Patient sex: M
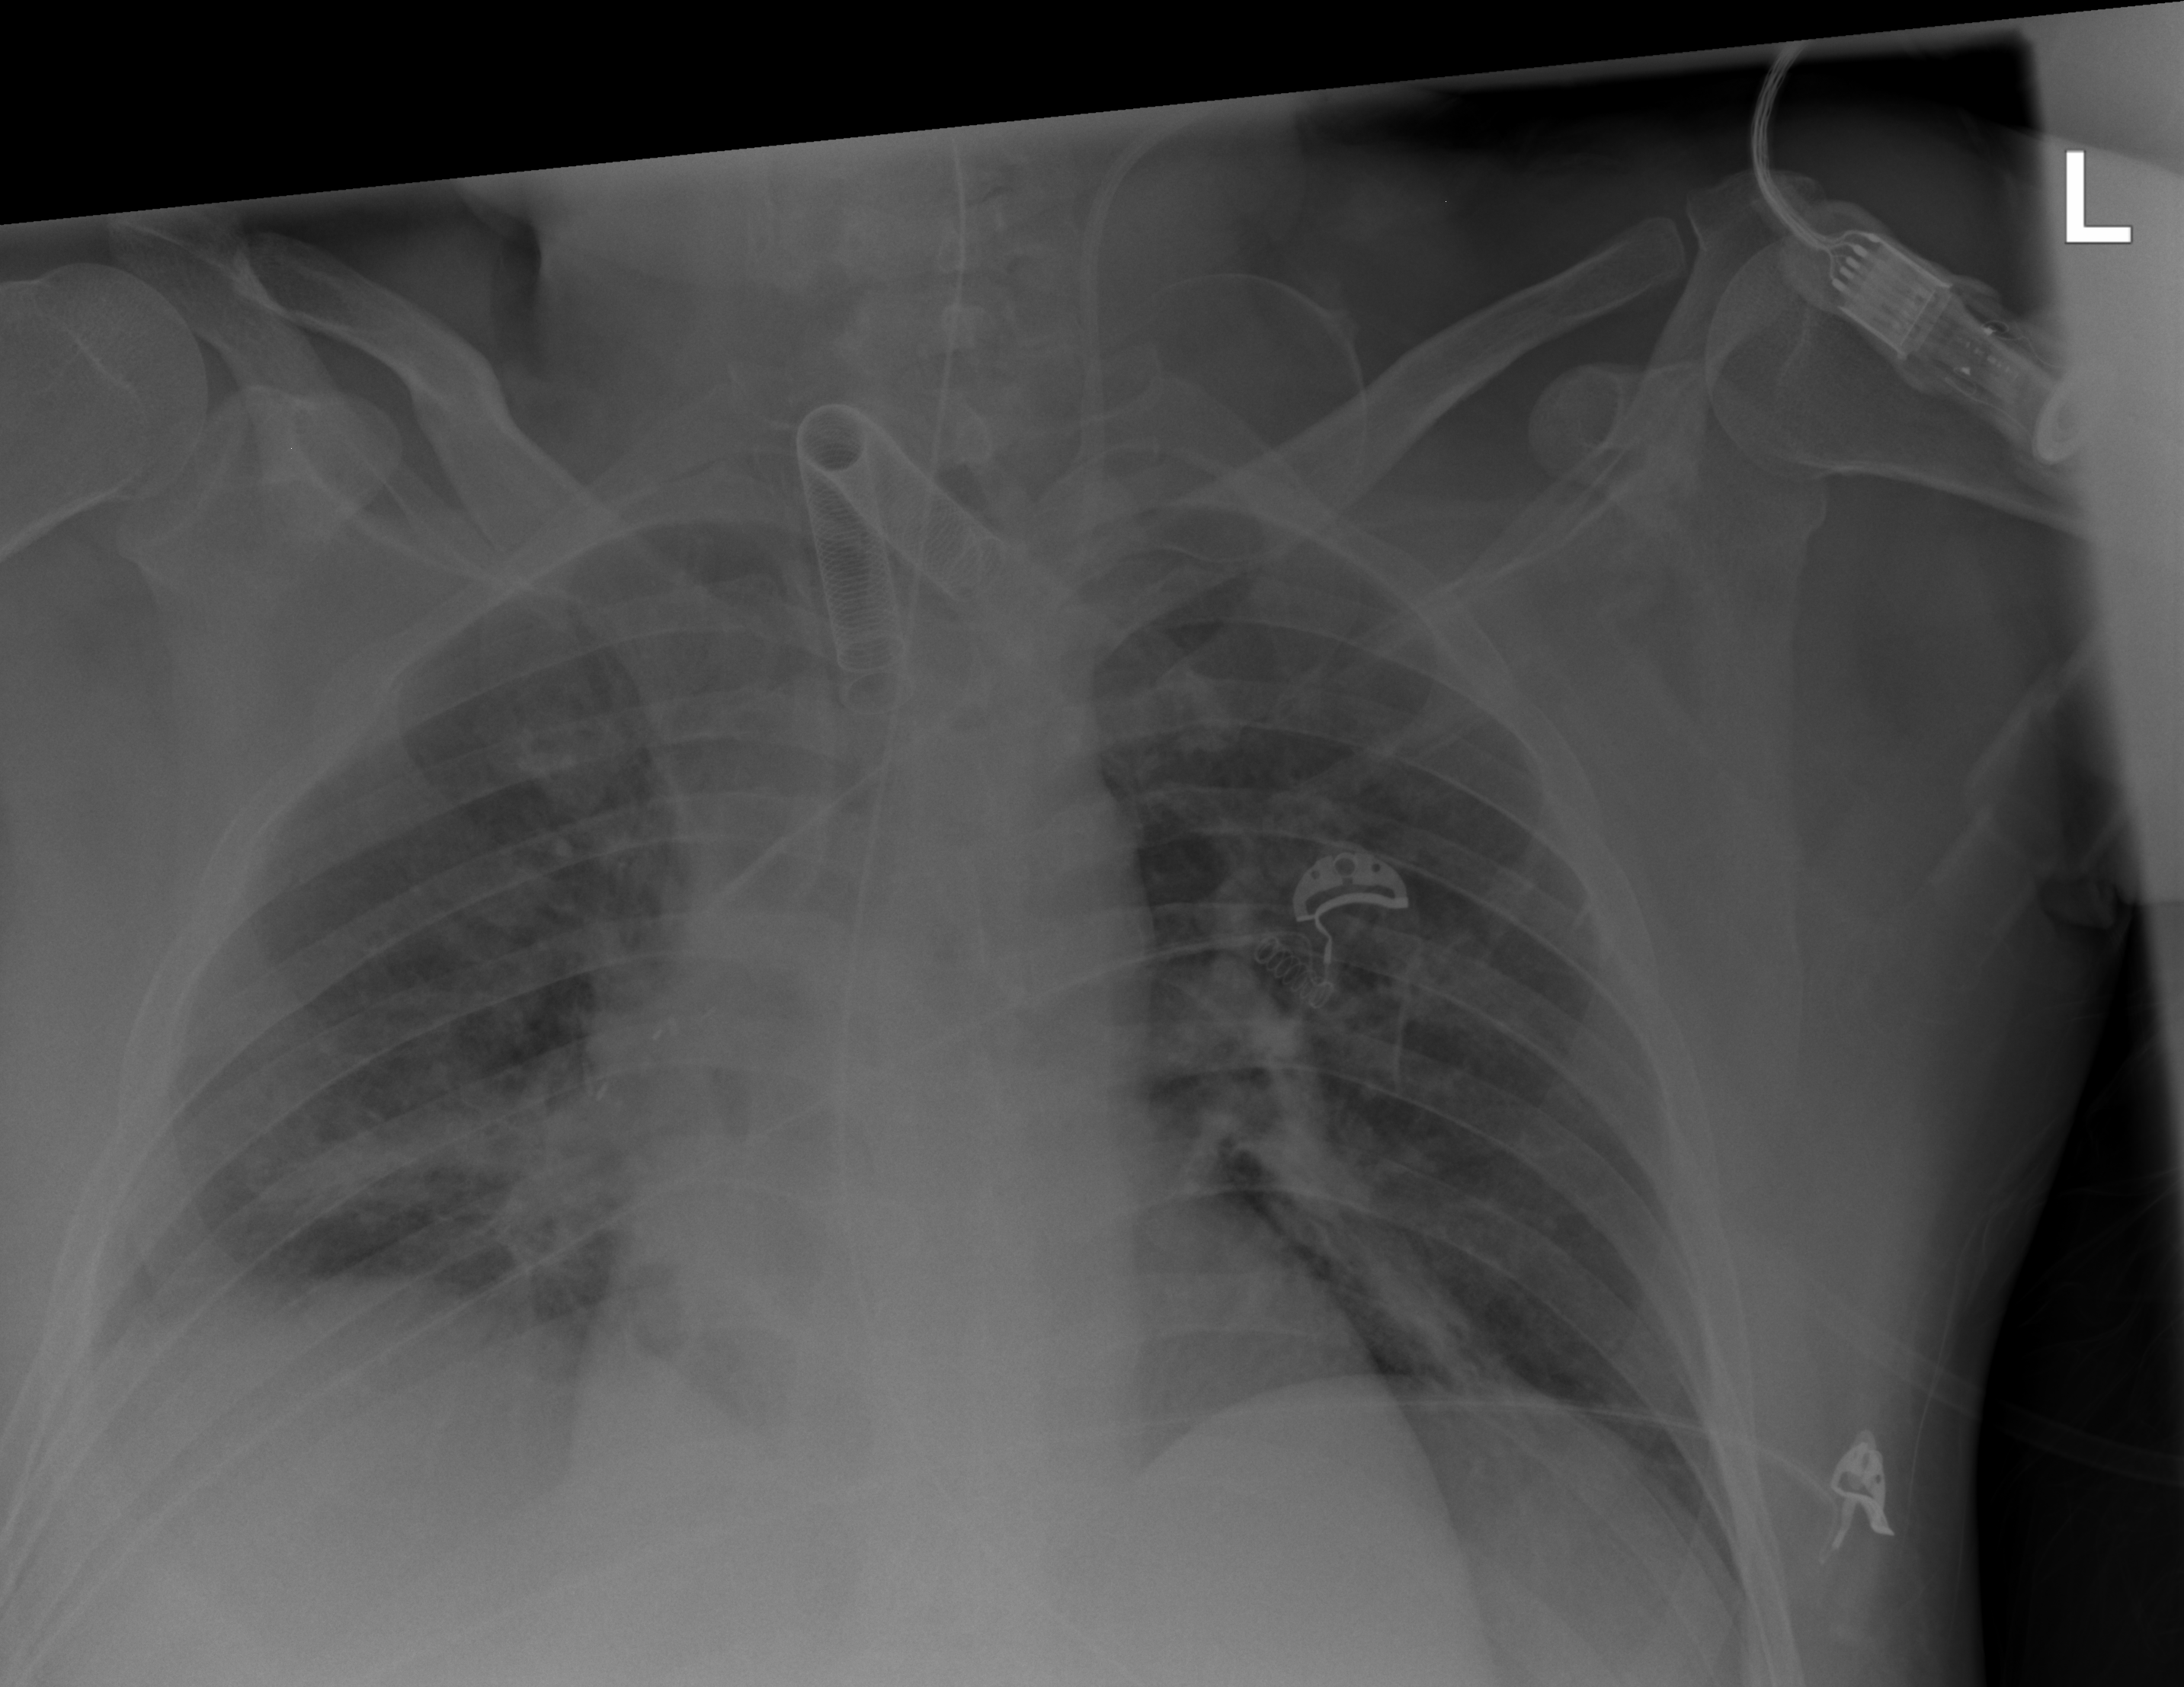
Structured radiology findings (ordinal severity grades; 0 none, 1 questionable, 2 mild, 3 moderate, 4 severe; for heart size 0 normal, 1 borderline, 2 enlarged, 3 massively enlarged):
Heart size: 2
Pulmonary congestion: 0
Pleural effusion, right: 2
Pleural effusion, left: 2
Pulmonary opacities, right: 2
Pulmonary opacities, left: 2
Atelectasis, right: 3
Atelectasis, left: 2